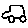
Label: car